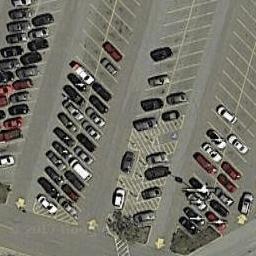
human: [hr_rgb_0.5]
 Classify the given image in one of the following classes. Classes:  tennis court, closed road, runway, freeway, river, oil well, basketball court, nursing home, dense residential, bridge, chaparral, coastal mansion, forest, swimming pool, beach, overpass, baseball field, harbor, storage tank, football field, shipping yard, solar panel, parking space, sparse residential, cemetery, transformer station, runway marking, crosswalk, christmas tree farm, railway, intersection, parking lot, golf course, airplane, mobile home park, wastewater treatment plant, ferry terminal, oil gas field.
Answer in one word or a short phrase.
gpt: parking lot